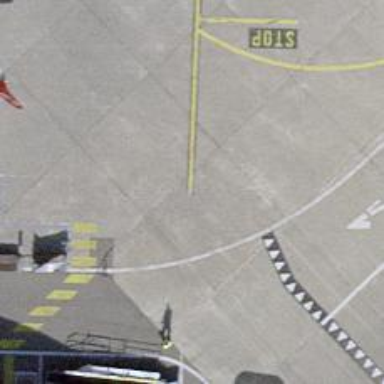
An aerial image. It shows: Airport parking position.